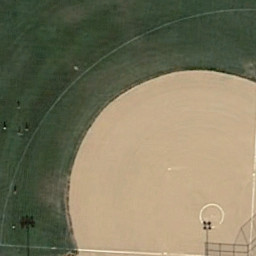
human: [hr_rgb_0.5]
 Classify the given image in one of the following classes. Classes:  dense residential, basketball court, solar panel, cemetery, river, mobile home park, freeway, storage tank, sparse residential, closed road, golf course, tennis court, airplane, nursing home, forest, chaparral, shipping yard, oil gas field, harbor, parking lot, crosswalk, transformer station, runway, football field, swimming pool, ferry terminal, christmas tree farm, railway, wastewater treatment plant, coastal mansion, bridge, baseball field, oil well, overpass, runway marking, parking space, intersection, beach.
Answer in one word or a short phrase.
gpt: baseball field